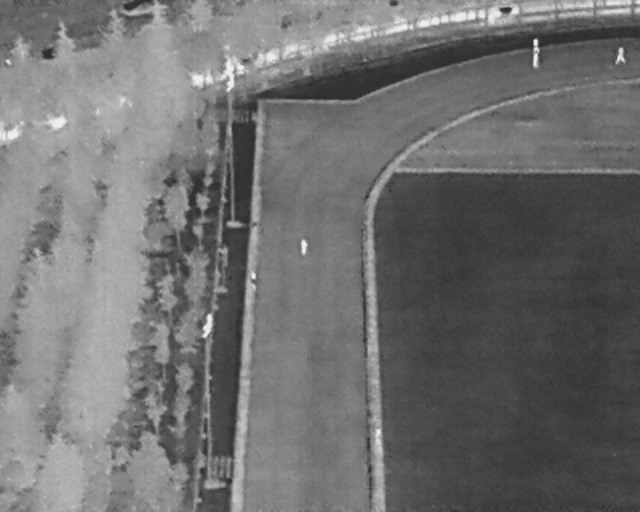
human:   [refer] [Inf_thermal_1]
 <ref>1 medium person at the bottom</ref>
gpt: <box>[[57, 84, 60, 86, 2]]</box>